Question: The following bug will happen on an 2.3 device, my setup works fine on 4.x devices.
I have a ViewPager with some Fragments in it (they're all of the same class).
Every Fragment inflates it's own Menu, because the Menu Items may vary from Fragment to Fragment.
For test purposes, I have set up a Menu Item in the ActionBar (the ActionBar is shown on the bottom in the pic because it's a split ActionBar). When the Item is tapped, a TextView in the Fragment should be set to "clicked". This works in the beginning, but after flicking around a bit, this happens:
When the Menu Item is tapped, nothing happens. Instead, as soon as I swipe to the next Fragment, the next Fragment sets its TextView to "clicked". It seems like the ActionBar and it's Menu are associated with the next Fragment.
Heres a pic

And heres some code:
My Activity:
'''
public class MyActivity extends SherlockFragmentActivity implements
MyFragment.InvalidateListener {
ViewPager viewPager;
SectionsPagerAdapter pagerAdapter;
public void invalidate() {
ActivityCompat.invalidateOptionsMenu(act);
}
@Override
protected void onCreate(Bundle savedInstanceState) {
super.onCreate(savedInstanceState);
setContentView(R.layout.empty_viewpager);
getSupportActionBar().setHomeButtonEnabled(true);
getSupportActionBar().setDisplayHomeAsUpEnabled(true);
pagerAdapter = new SectionsPagerAdapter(getSupportFragmentManager());
viewPager = (ViewPager) findViewById(R.id.pager);
viewPager.setAdapter(pagerAdapter);
viewPager.setCurrentItem(initialIndex);
}
public class SectionsPagerAdapter extends FragmentPagerAdapter {
public SectionsPagerAdapter(FragmentManager fm) {
super(fm);
}
@Override
public Fragment getItem(int position) {
Fragment fragment = new MyFragment();
fragment.setHasOptionsMenu(true);
return fragment;
}
// ...
}
'''
My Fragment:
'''
public class MyFragment extends SherlockFragment {
HashSet<ImageView> runningImageTasks = new HashSet<ImageView>();
@Override
public void onCreate(Bundle savedInstanceState) {
super.onCreate(savedInstanceState);
}
@Override
public View onCreateView(LayoutInflater inflater, ViewGroup container,
Bundle savedInstanceState) {
View v = inflater.inflate(R.layout.fragment_expose, null);
}
@Override
public void onCreateOptionsMenu(Menu menu, MenuInflater inflater) {
inflater.inflate(R.menu.menu_grundstueckexpose, menu);
// ...
}
@Override
public boolean onOptionsItemSelected(MenuItem mitem) {
switch (mitem.getItemId()) {
case android.R.id.home:
getActivity().finish();
return true;
case R.id.myitem:
textView.setText("clicked");
return true;
default:
return super.onOptionsItemSelected(mitem);
}
}
}
'''
Has anyone else experienced something like this or has an idea on what could be the problem here?
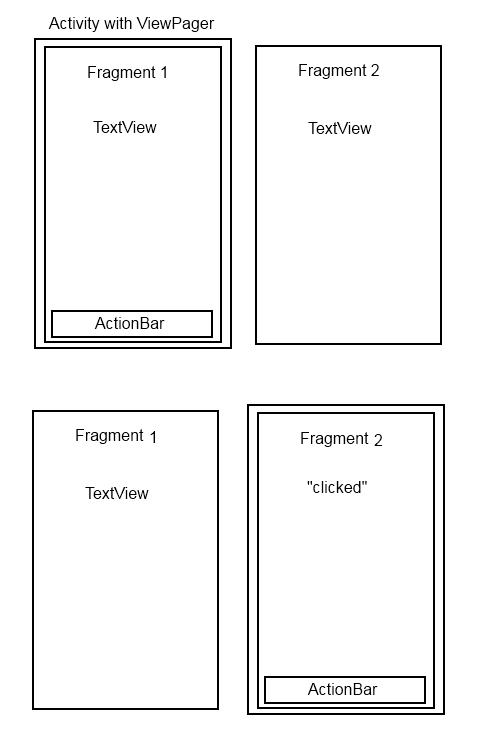
Answer: The problem is that the 'MotionEvent' does not handled correctly by internal class 'ActionMenuItemView' (actually, there is no any specific behavior in this class).
So, I do not resolve initial problem, but I find workaround solution. I just override 'ActionMenuItemView.dispatchTouchEvent()' and handle click and long-click manually using 'GestureDetector'.
You can check this solution on <URL>.